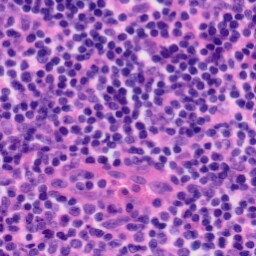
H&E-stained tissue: Tonsil